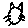
Label: cat